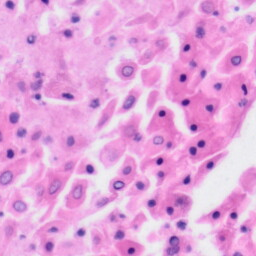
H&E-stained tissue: Tonsil